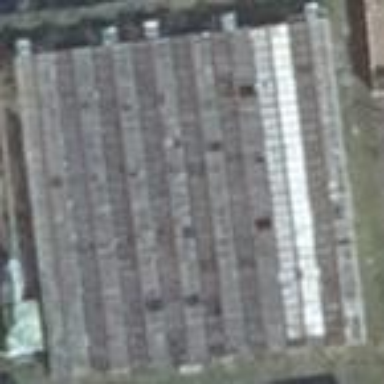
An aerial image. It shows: Greenhouse.